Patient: sex F, age 51
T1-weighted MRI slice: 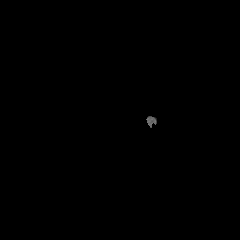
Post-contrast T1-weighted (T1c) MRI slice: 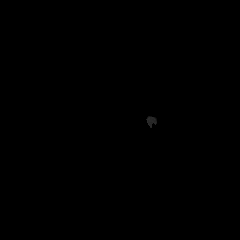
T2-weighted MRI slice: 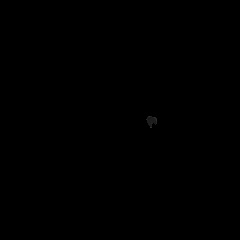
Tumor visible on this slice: no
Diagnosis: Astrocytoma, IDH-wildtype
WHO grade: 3